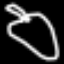
Label: leaf